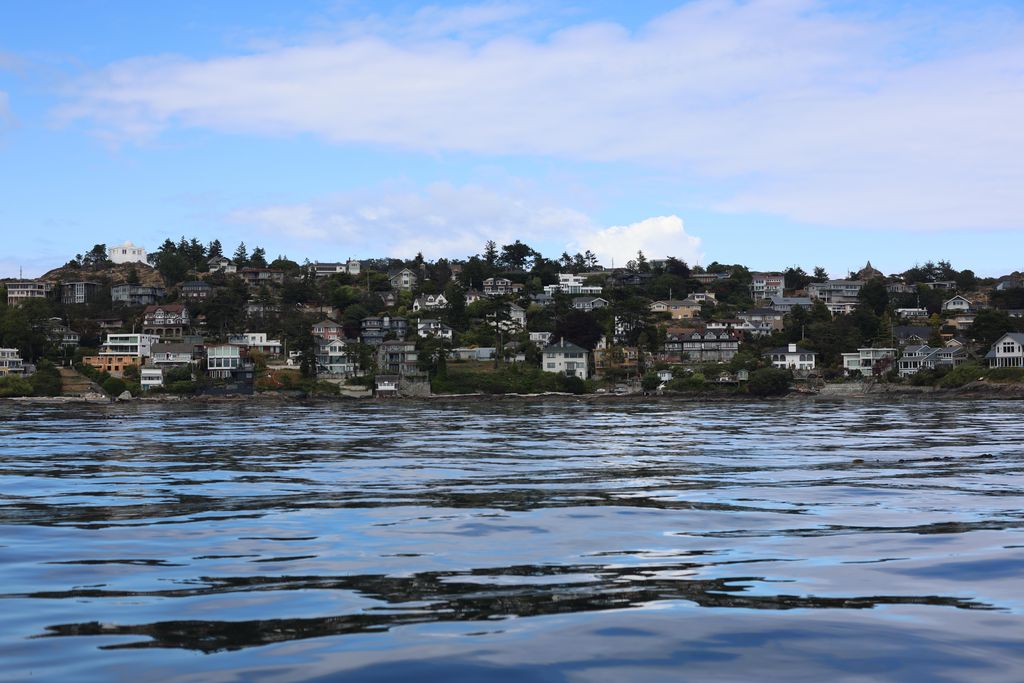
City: victoria